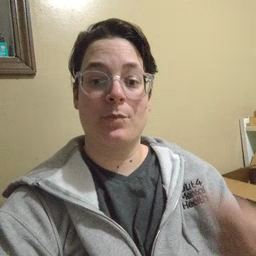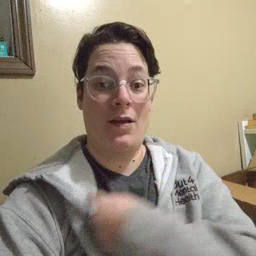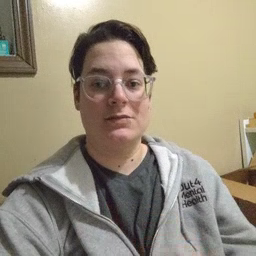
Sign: weus